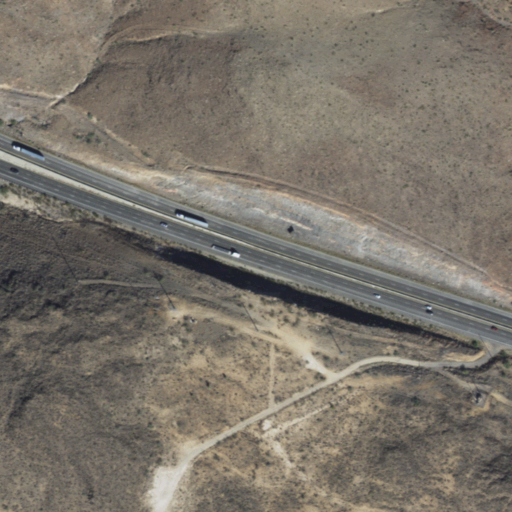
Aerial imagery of gap in Arizona named Coyote Pass containing shrub, medium intensity development, low intensity development, high intensity development, and open development